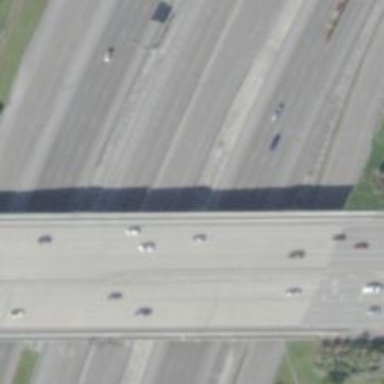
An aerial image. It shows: Primary highway with bridge.